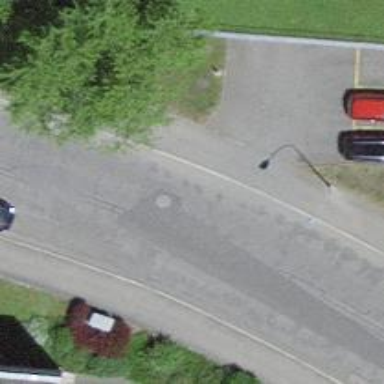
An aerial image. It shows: Residential road with asphalt surface.